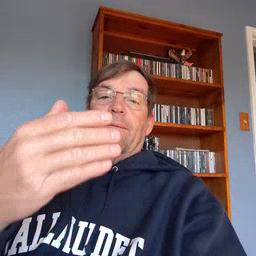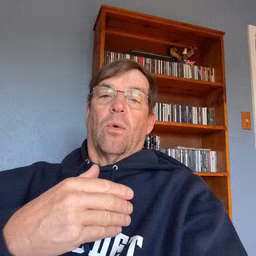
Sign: before